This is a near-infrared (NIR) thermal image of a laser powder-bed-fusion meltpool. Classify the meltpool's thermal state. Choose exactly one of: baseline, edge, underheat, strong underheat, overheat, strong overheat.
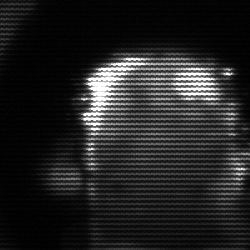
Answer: baseline